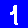
Digit: 1